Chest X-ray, PA view. Patient: 62 years old, sex F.
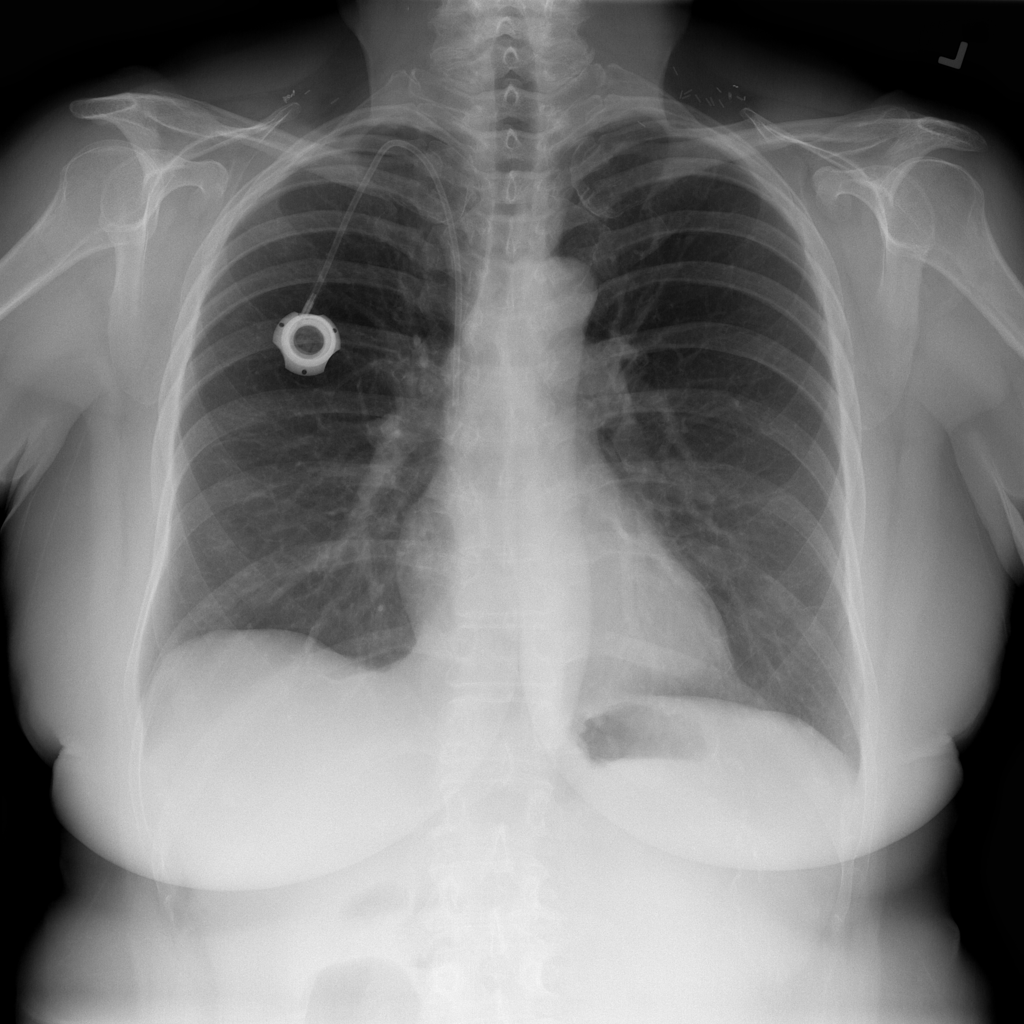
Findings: No Finding